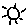
Label: sun